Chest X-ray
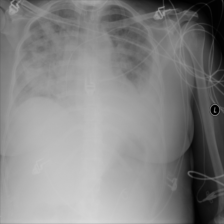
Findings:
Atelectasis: negative
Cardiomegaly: negative
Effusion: positive
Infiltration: positive
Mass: negative
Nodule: negative
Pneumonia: negative
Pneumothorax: negative
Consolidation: negative
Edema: negative
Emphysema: negative
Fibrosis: negative
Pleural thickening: negative
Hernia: negative